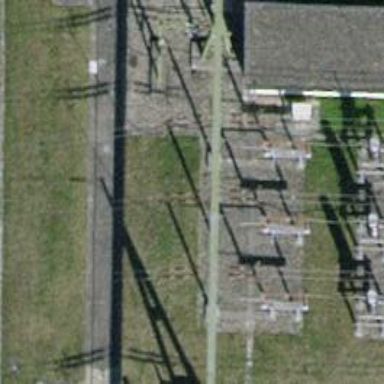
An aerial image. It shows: Insulator used in power equipment.